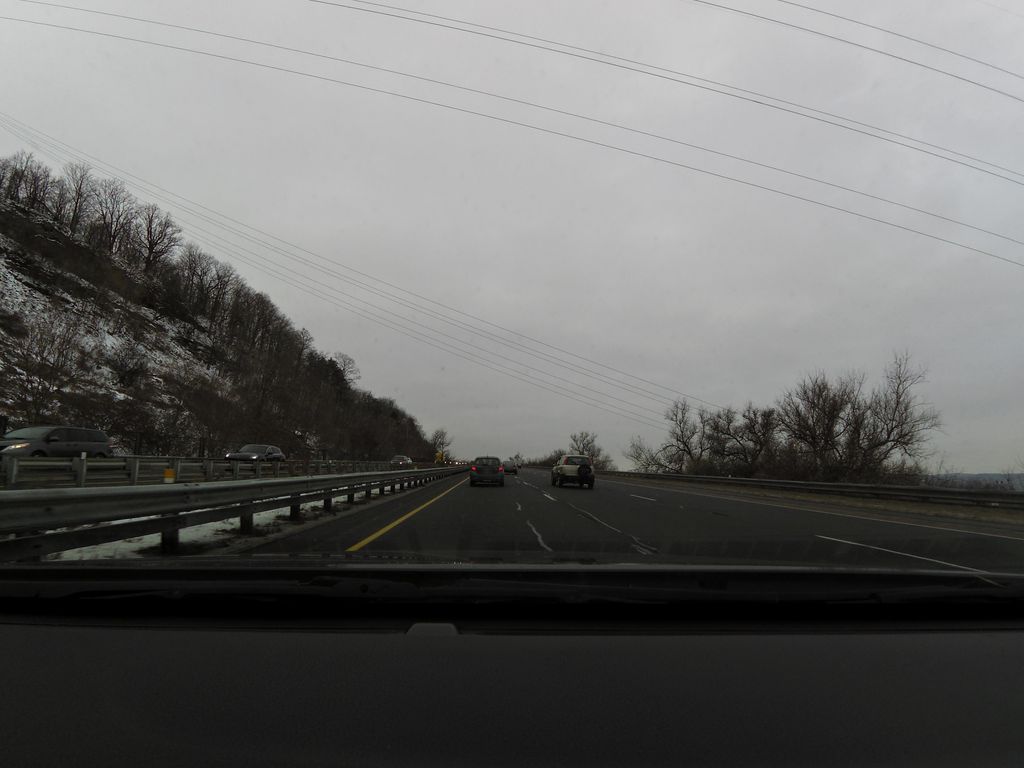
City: hamilton